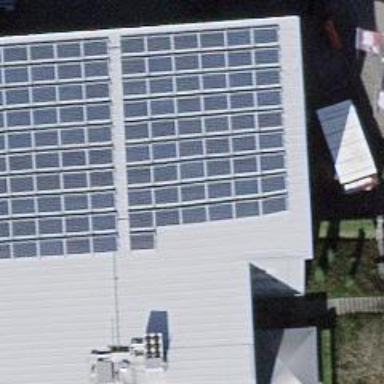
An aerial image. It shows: Solar power generator utilizing photovoltaic technology with solar photovoltaic panels.